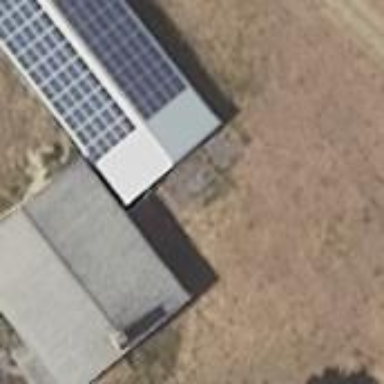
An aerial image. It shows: Farm auxiliary building.